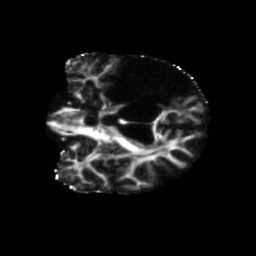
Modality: FA
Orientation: coronal
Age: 64
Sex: male
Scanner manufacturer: siemens
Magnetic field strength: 3 T
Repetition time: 5.47 s
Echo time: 0.0854 s